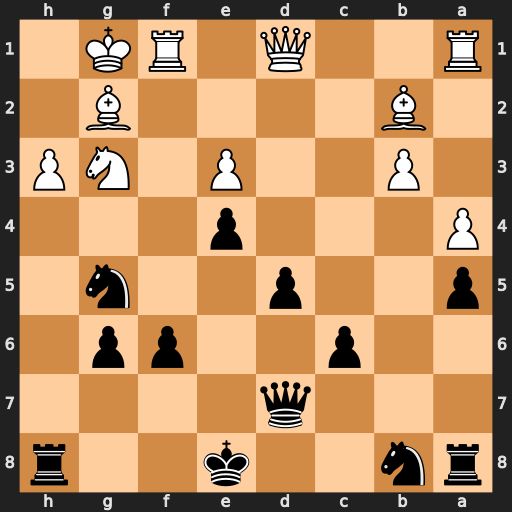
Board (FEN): rn2k2r/3q4/2p2pp1/p2p2n1/P3p3/1P2P1NP/1B4B1/R2Q1RK1
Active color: b
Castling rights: kq
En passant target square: -
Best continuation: Nxh3+ Bxh3 Qxh3 Qe2 Qxg3+